Field crop: maize
Growth stage: 2
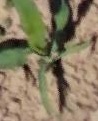
Species: maize